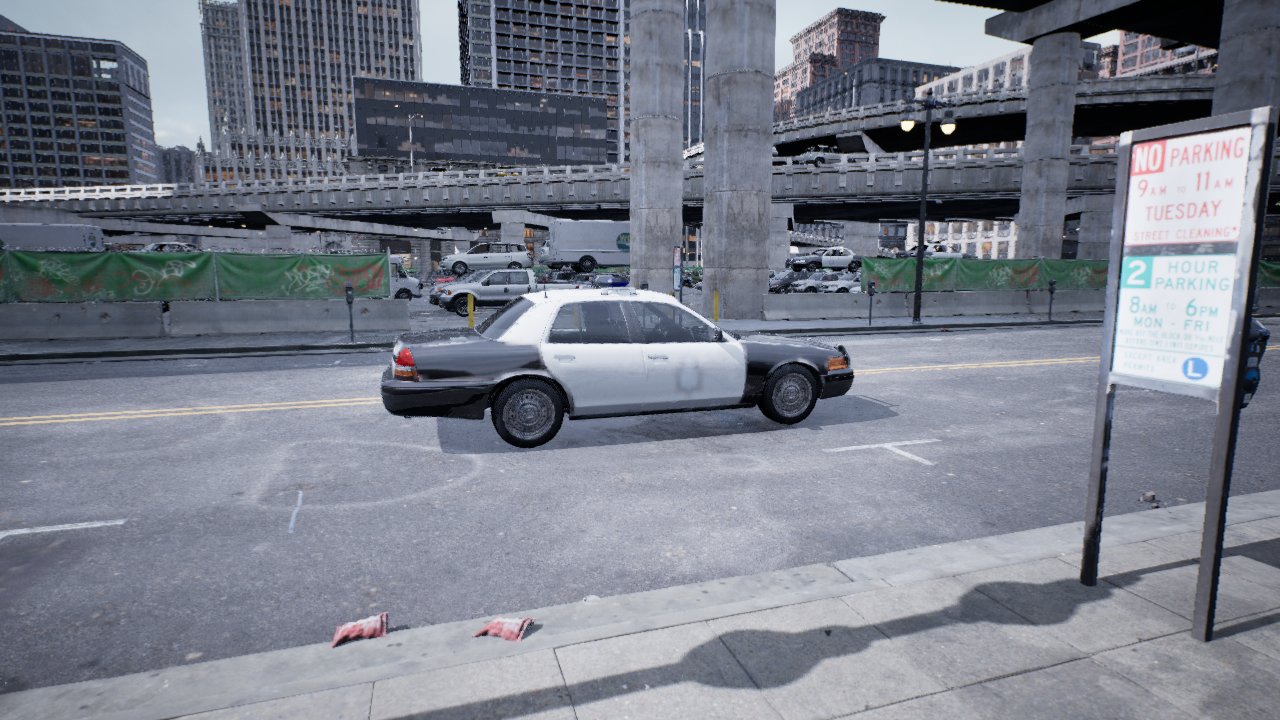
Venue: downtown
Lighting: overcast
Vehicle rig: sedan